Question: I have a UIView with some UITextField, but when I click at them, I cant hide the keyboard and the "send" button is behind the keyboard:

how can I hide it?
Thanks!
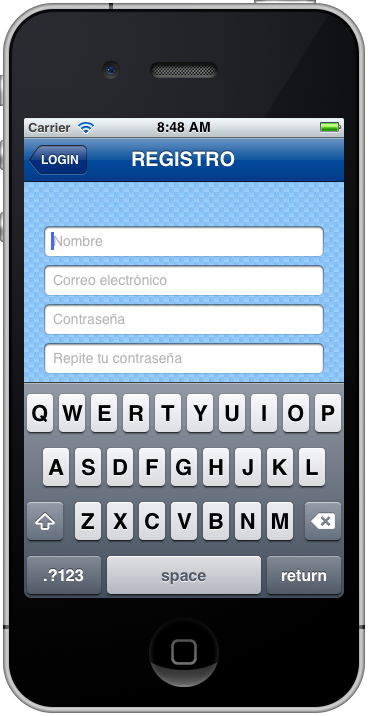
Answer: Add UITextField's delegate method in your code.Don't forget to set the delegate.Whenever return key is keyboard is pressed this below method will be called. Also set its delegates:
'''
- (BOOL)textFieldShouldReturn:(UITextField *)textField
{
[textField resignFirstResponder];
return YES;
}
'''
: when once focused to textField and focus to other textfield, that textfield will not resign so do this as i assume from topmost u have textField1, textField2, textField3, textField4 if any more.... Add this delegate method.
'''
- (BOOL)textFieldShouldBeginEditing:(UITextField *)textField
{
if(textField == textField1) //motive resign other textFields
{
[textField2 resignFirstResponder];
[textField3 resignFirstResponder];
[textField4 resignFirstResponder];
}
else if(textField == textField2) //motive resign other textFields
{
[textField1 resignFirstResponder];
[textField3 resignFirstResponder];
[textField4 resignFirstResponder];
}
else if(textField == textField3) //motive resign other textFields
{
[textField1 resignFirstResponder];
[textField2 resignFirstResponder];
[textField4 resignFirstResponder];
}
else if(textField == textField4) //motive resign other textFields
{
[textField1 resignFirstResponder];
[textField2 resignFirstResponder];
[textField3 resignFirstResponder];
}
return YES;
}
'''
U can use this also:
'''
- (BOOL)textFieldShouldBeginEditing:(UITextField *)textField
{
[self.view endEditing:YES];
return YES;
}
'''